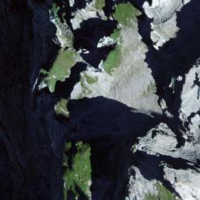
EUNIS habitat code: 31
Species observed at this site:
Capra ibex